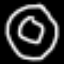
Label: donut